Question: I am trying to set up a straight up input-group with twitter bootstrap 3.
This is the markup code with my actual Razor syntax and below the markup as taken from the documentation:
'''
<div class="row">
<div class="col-lg-6">
<div class="input-group">
@Html.TextBox("searchString", "", new { placeholder = "Name or Manufactor or Category", @class = "form-control" })
<span class="input-group-btn">
<button type="submit" class="btn btn-default">Search</button>
</span>
</div>
</div>
<div class="col-lg-6">
<div class="input-group">
<input type="text" class="form-control">
<span class="input-group-btn">
<button class="btn btn-default" type="button">Go!</button>
</span>
</div><!-- /input-group -->
</div>
</div>
'''
Both 'input-groups' render as:

As you can see, this differs from one would expect from the <URL>
Where is the error on my side?
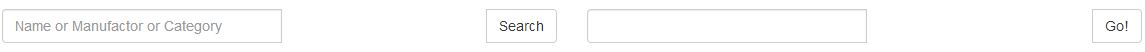
Answer: Your html looks exactly the same as in the documentation, I suspect that it's a CSS problem. Do you have any custom CSS that you apply to any of the classes/elements used?